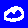
Digit: 0